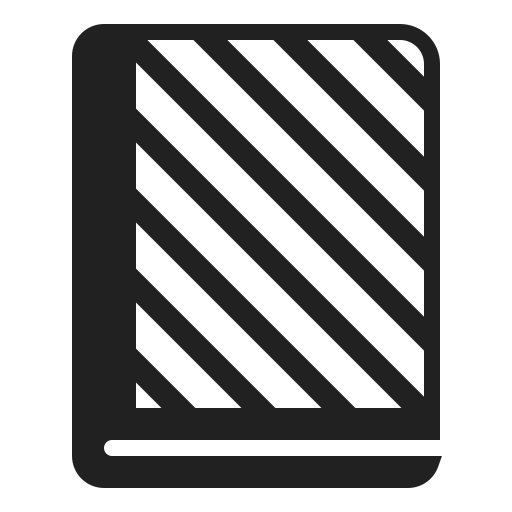
blue book high contrast